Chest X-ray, PA view. Patient: 46 years old, sex F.
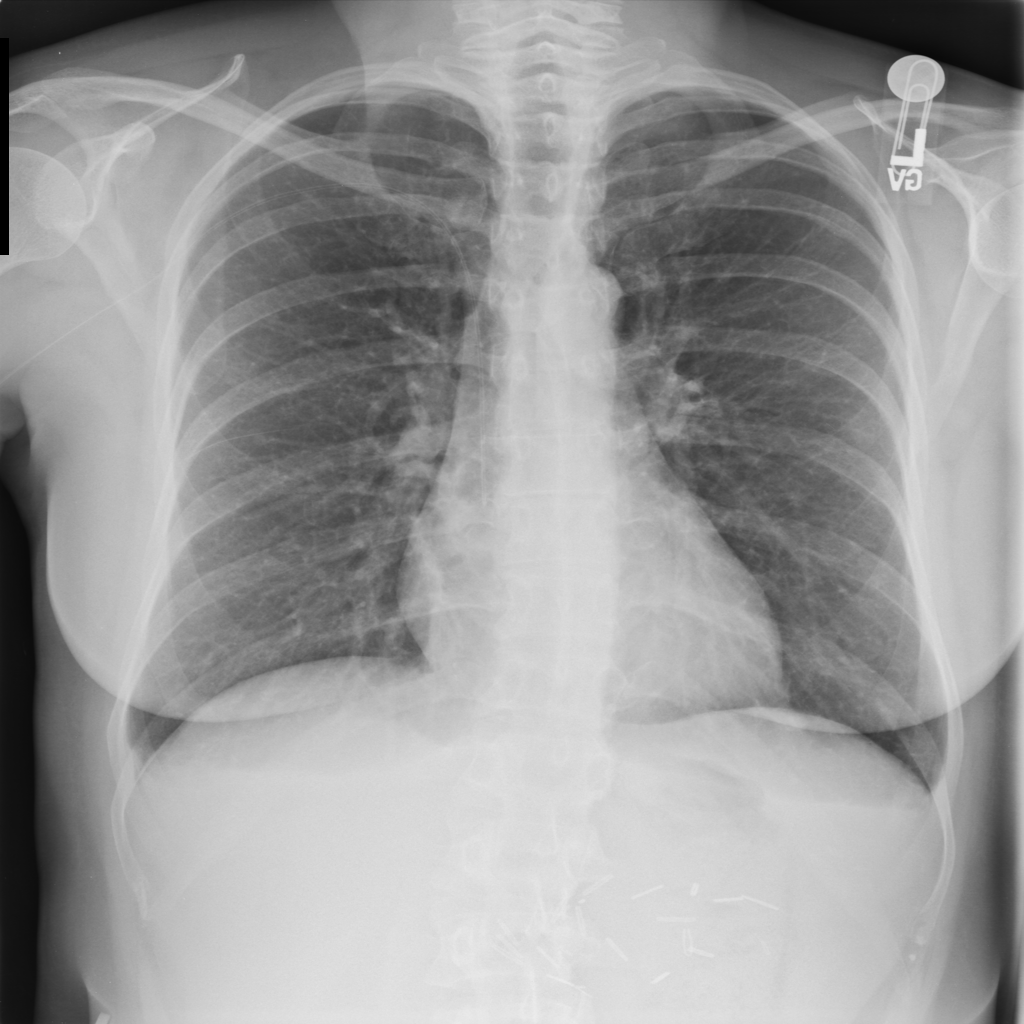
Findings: No Finding